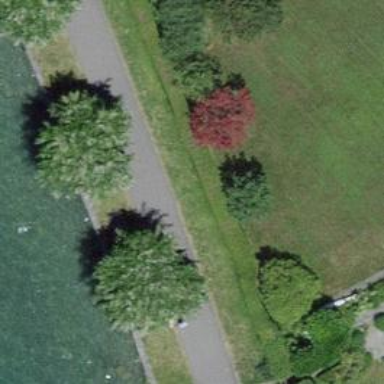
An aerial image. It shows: Bench for seating.